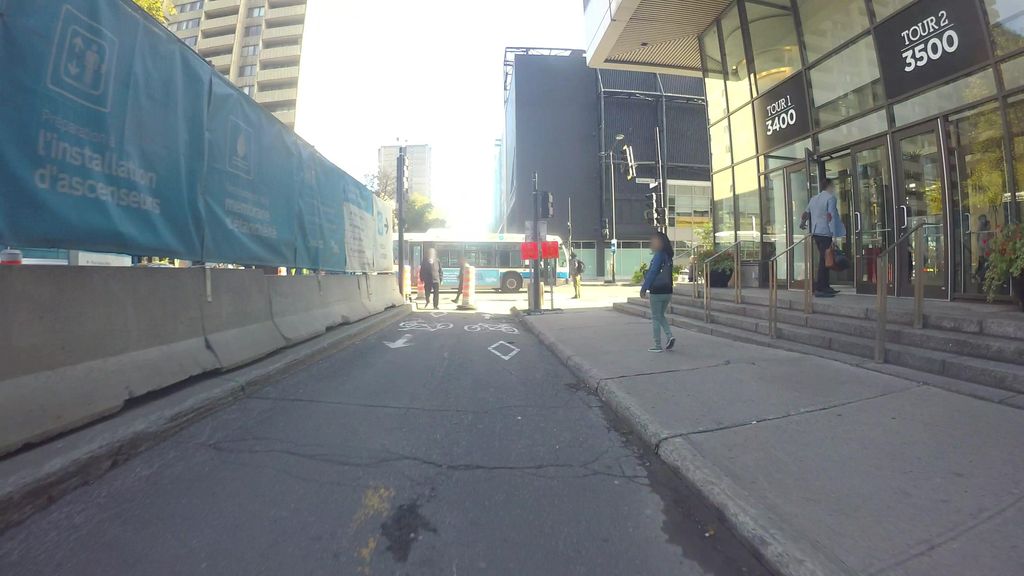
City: montreal